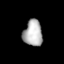
Tissue: lung
Cell type: Epithelial cells
Senescence score: 0.1893
Nuclear area (px): 486
Mean DAPI intensity: 177.305